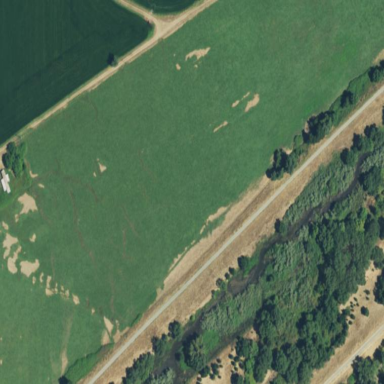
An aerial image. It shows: Meadow used as grazing land.